Field crop: maize
Growth stage: 2
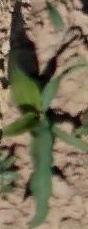
Species: maize